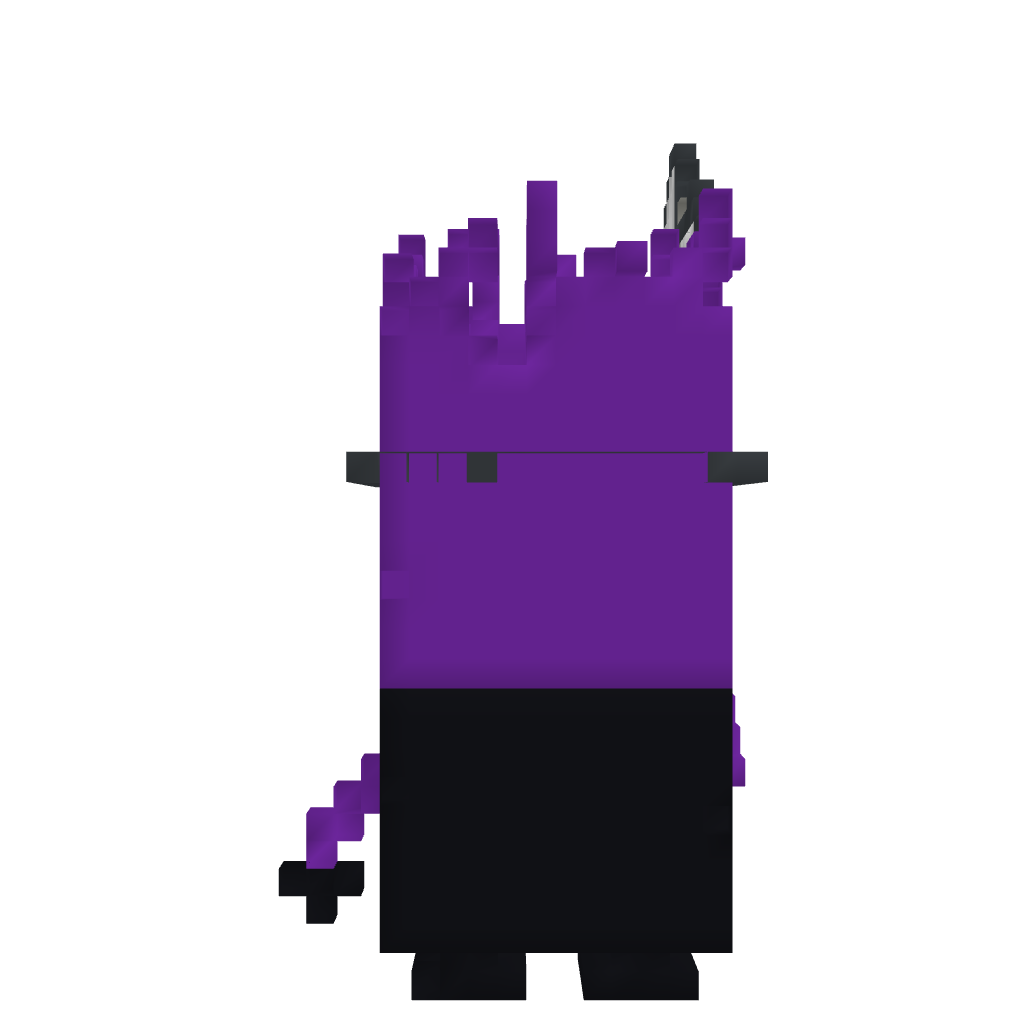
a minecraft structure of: Mutant Minion from Despicable Me 2